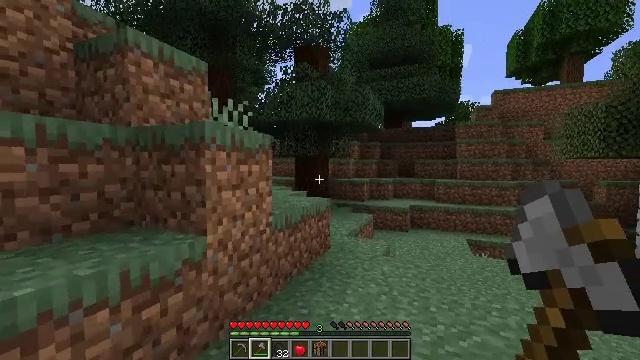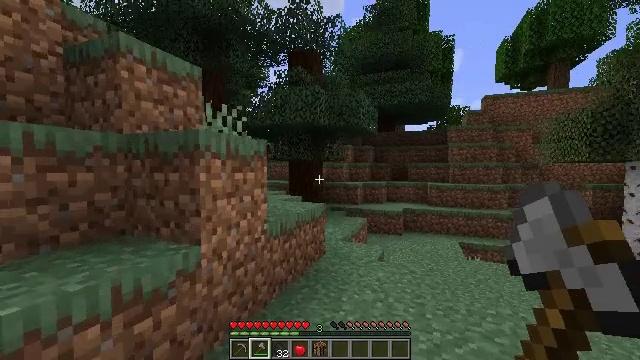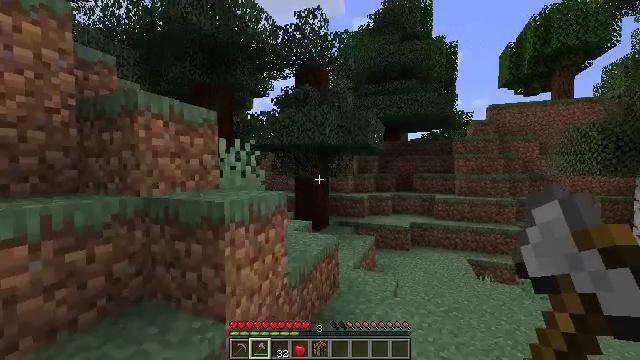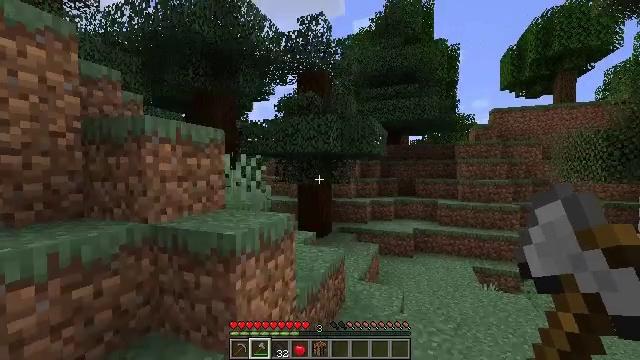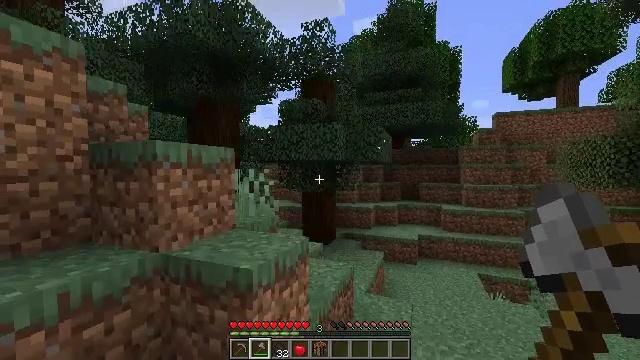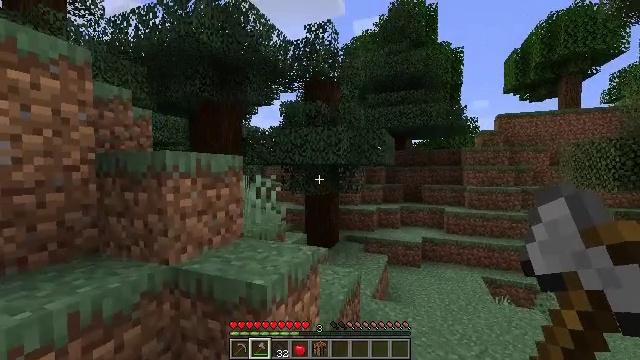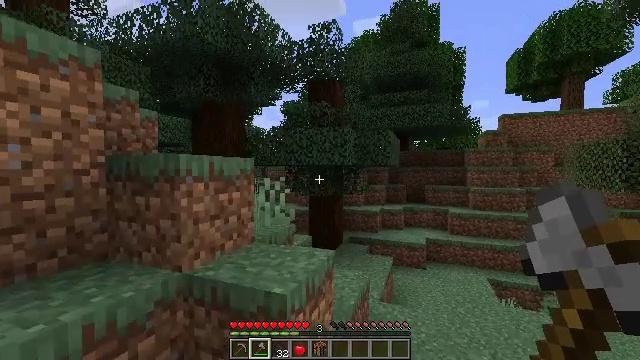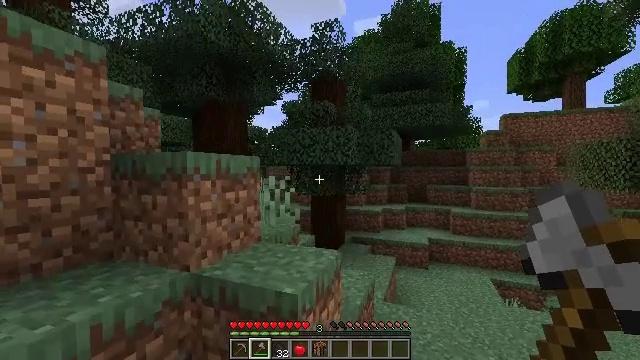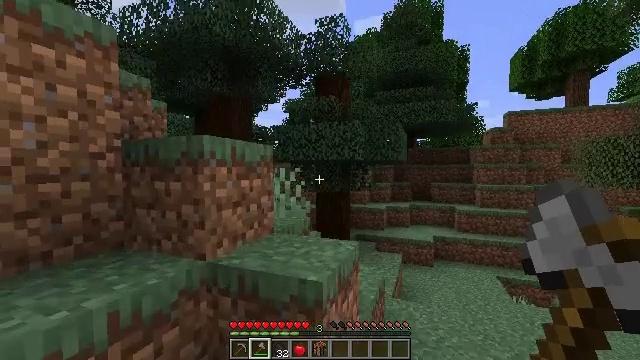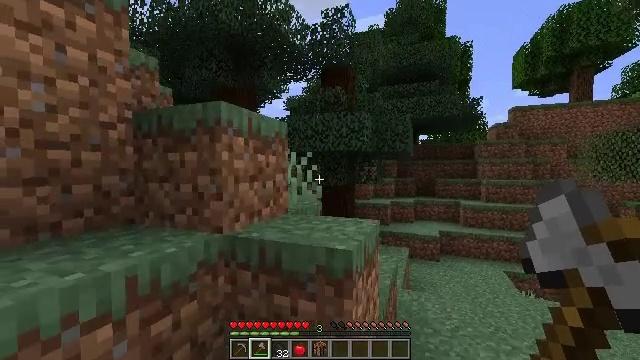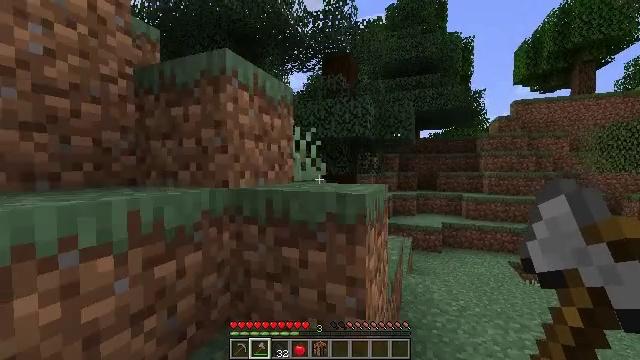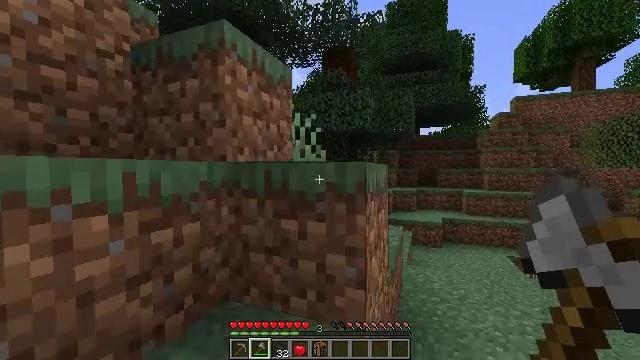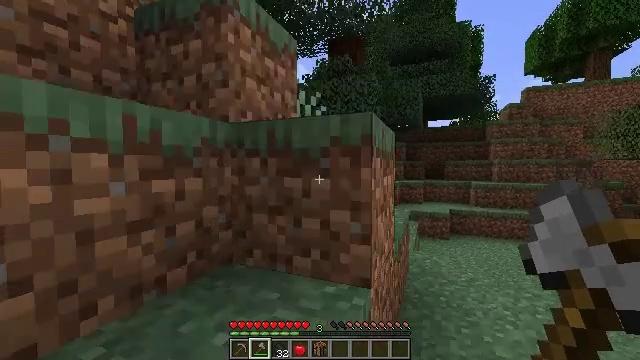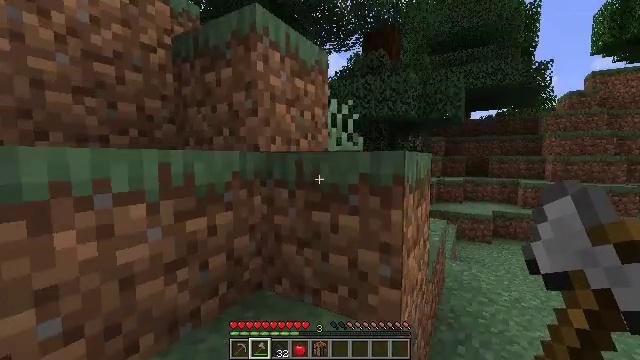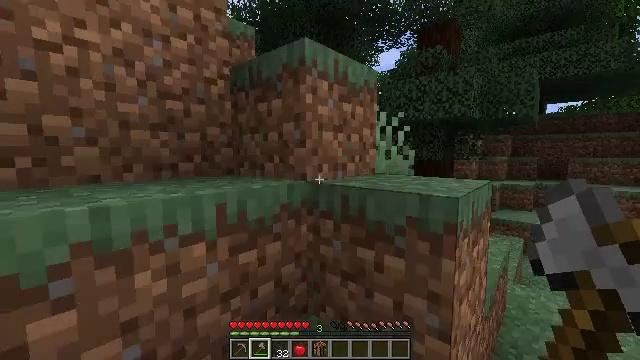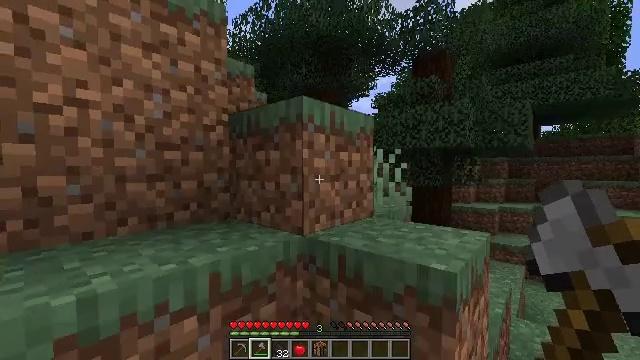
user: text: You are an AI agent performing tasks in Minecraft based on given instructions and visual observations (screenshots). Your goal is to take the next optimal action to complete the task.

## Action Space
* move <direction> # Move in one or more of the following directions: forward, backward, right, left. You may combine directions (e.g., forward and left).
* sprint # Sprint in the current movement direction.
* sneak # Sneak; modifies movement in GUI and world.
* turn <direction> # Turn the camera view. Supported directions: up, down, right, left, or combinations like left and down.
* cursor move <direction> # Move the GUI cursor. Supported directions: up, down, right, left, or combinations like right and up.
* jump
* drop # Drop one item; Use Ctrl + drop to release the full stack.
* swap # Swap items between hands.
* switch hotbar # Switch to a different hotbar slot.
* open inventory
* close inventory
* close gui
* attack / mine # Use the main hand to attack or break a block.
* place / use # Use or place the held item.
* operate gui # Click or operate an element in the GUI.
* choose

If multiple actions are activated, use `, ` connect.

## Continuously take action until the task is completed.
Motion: motion action
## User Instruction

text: Fish and kill the salmon.
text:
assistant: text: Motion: move forward and move left, turn right, jump
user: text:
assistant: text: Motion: move forward and move left, jump
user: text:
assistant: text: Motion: move forward and move left, jump
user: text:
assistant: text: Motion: move left, jump
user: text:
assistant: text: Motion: move left, jump
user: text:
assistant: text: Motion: move left, jump
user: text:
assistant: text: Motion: move forward and move left
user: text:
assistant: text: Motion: move forward and move left
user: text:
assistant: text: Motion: move forward and move left, jump
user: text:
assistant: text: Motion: move forward and move left, jump
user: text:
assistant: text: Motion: move forward and move left, jump
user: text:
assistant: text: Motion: move forward and move left, turn left, jump
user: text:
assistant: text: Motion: move forward and move left, turn left and down, jump
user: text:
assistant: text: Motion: move forward and move left, turn left and down, jump
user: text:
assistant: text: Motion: move forward and move left, turn up, jump
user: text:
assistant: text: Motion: move forward and move left, jump
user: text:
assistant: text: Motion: move forward and move left, jump
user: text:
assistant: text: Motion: move forward and move left, jump
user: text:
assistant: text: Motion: move forward and move left, jump
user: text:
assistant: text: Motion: move forward and move left
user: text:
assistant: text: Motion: move forward and move left, turn left and down
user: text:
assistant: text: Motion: move forward and move left, turn left and down, jump
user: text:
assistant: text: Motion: move forward, turn down, jump
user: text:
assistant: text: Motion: move forward, jump
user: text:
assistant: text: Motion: move forward, jump
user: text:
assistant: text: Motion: move forward, jump
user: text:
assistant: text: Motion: move forward, jump
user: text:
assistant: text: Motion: move forward
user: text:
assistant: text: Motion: move forward, jump
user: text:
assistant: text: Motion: move forward, jump